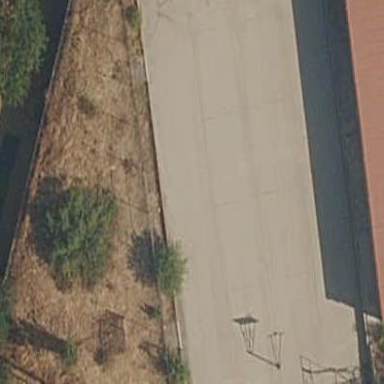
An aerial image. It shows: Basketball court on leisure land pitch.